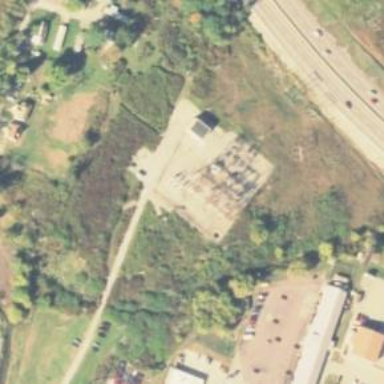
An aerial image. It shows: Power substation.